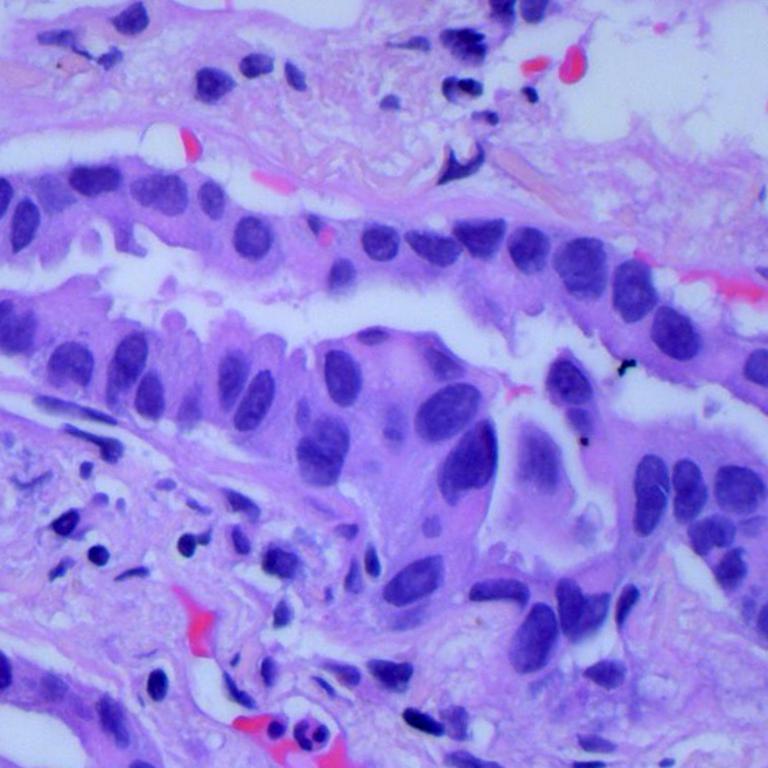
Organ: lung
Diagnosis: adenocarcinomas